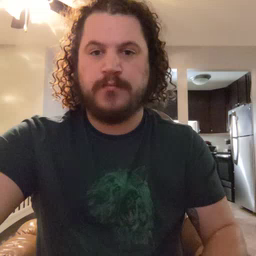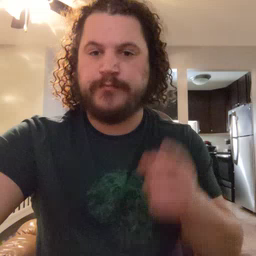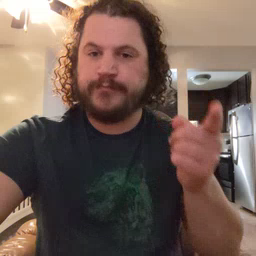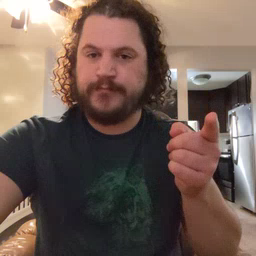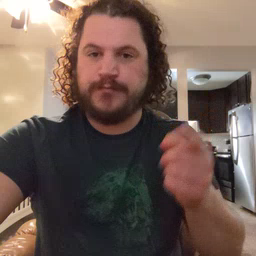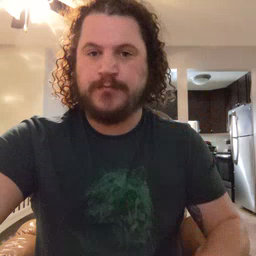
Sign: hesheit